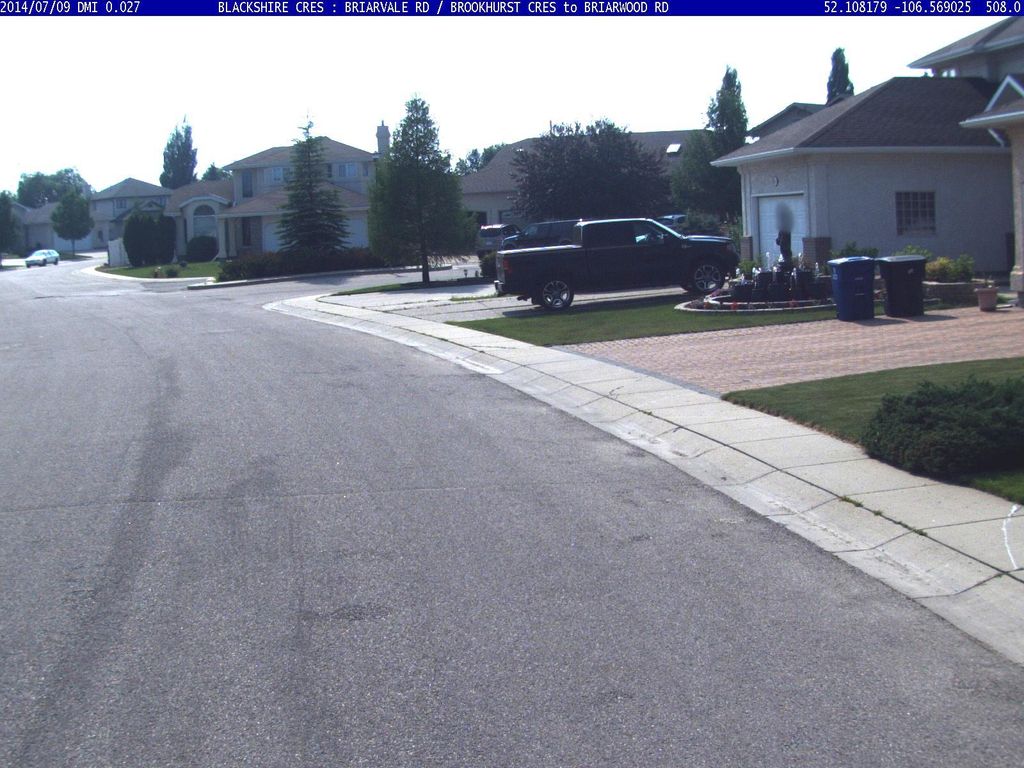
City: saskatoon